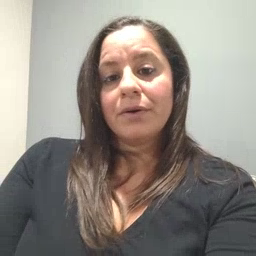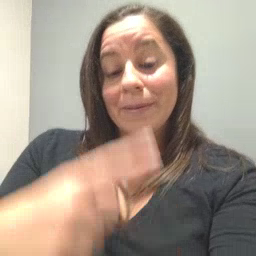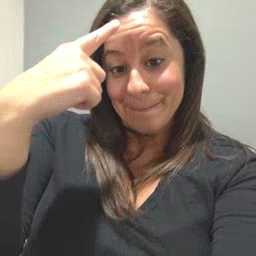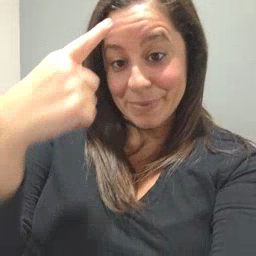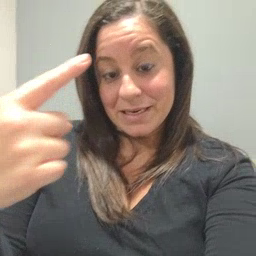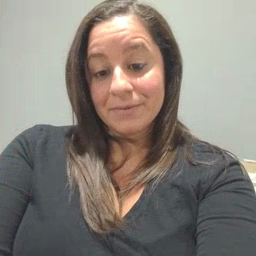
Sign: penny